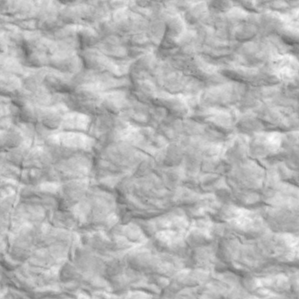
Label: non_frost